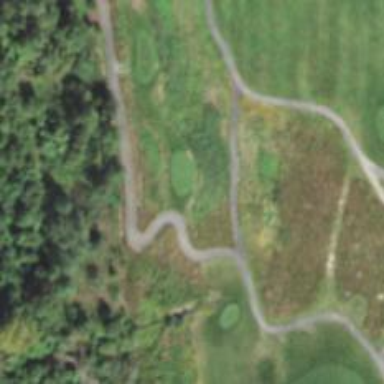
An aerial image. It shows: Pathway for golfing.